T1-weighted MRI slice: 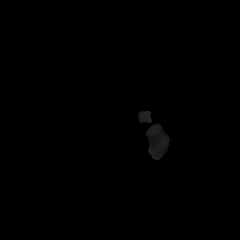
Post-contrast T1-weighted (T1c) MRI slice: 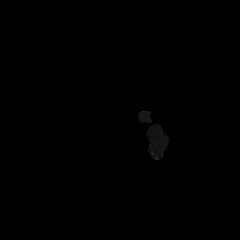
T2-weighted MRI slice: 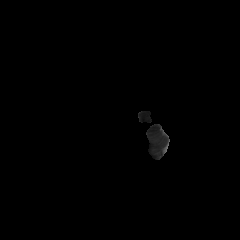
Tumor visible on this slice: no